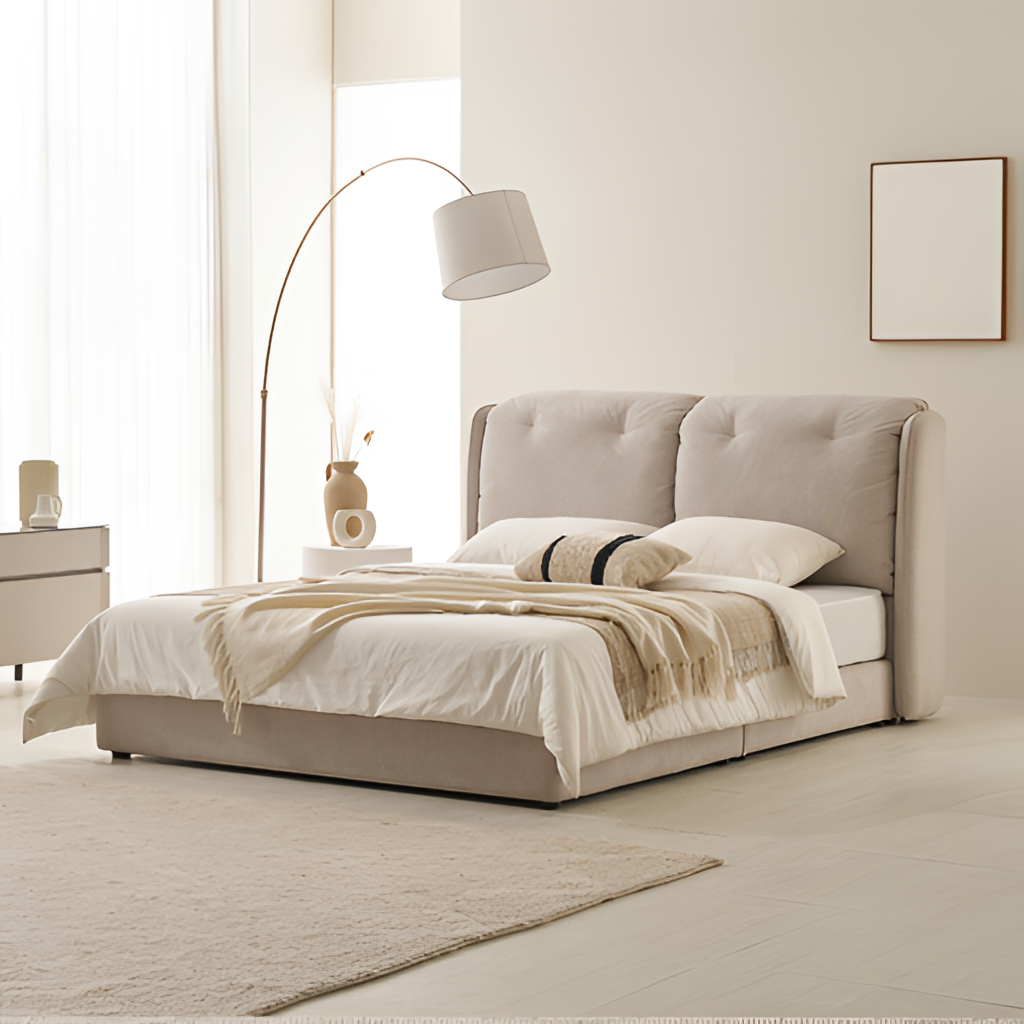
bedroom, fabric bed, wood flooring, with plank pattern, contemporary, cream paint wallpaper, with solid pattern